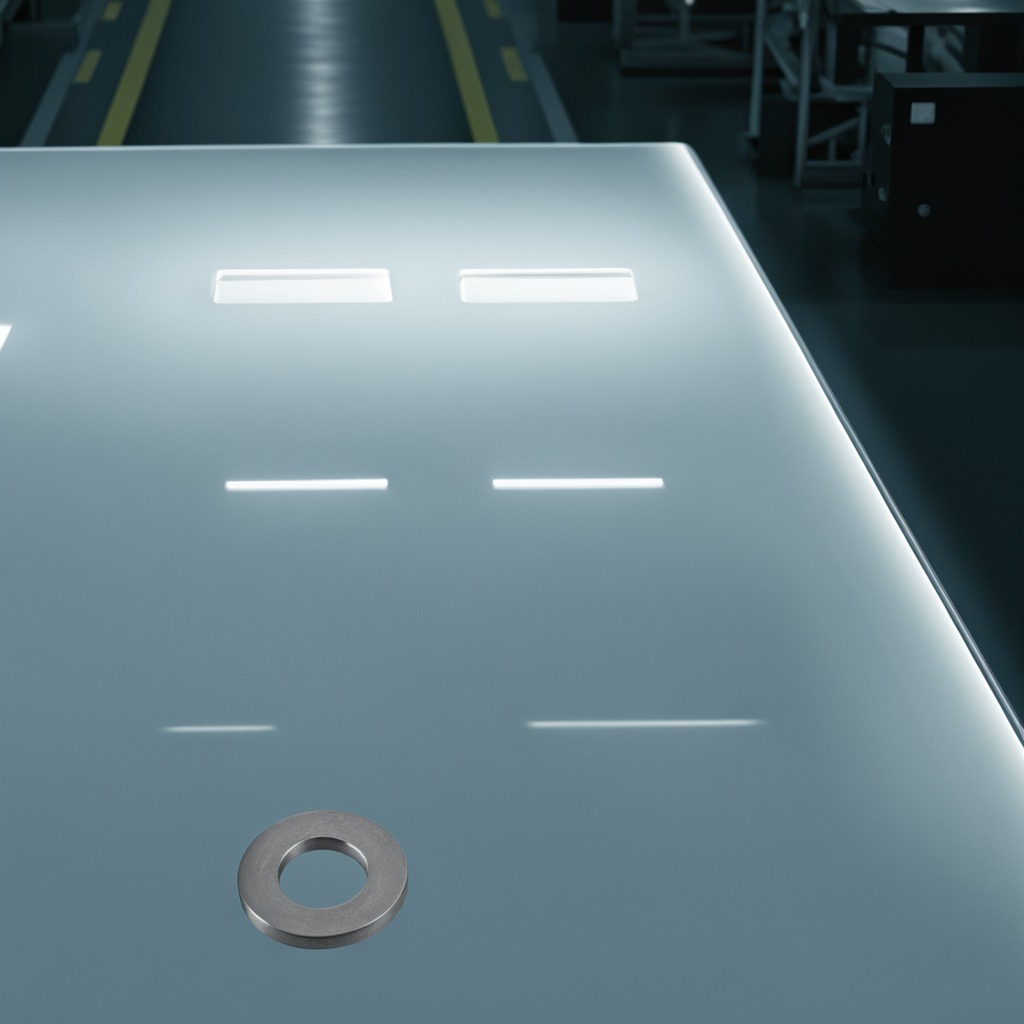
A flat metal washer lies on a high-gloss table in a ship maintenance bay industrial lighting.